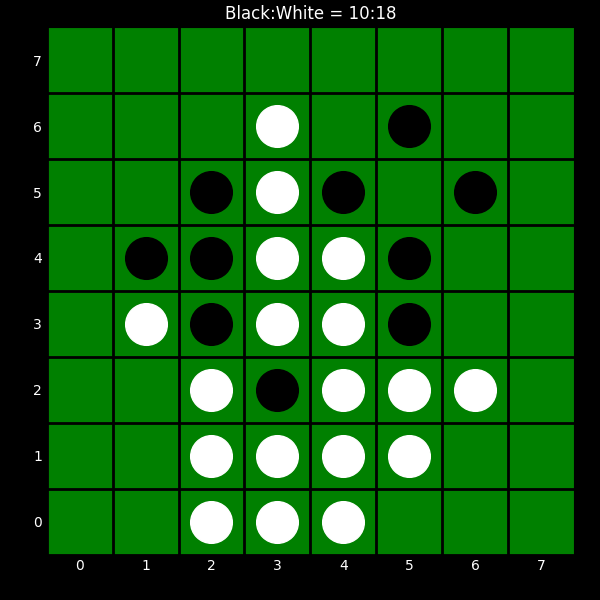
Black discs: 10
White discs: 18